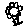
Label: flower